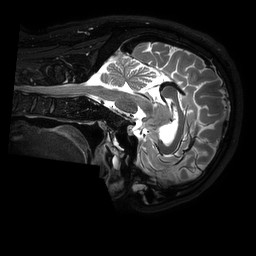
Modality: T2w
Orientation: sagittal
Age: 43
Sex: male
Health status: ill
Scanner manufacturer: philips
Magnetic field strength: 3 T
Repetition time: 3.5 s
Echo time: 0.3 s